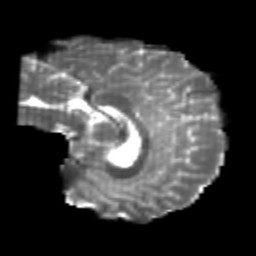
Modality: T2w
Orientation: sagittal
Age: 24
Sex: male
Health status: healthy
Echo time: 0.074 s